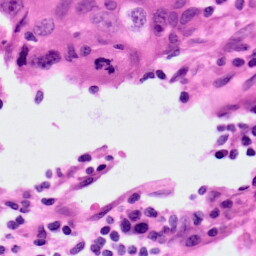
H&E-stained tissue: Lung